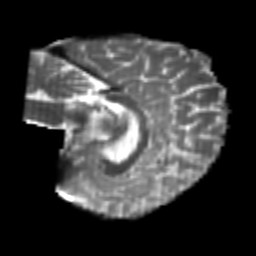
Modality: T2w
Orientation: sagittal
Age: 21
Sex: female
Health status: healthy
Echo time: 0.074 s